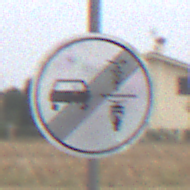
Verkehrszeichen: EndeVerbotUeberholenEinspurigeFahrzeuge
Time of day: Midday
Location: Outdoor (Suburban)
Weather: Overcast
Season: NotSpecified
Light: Natural